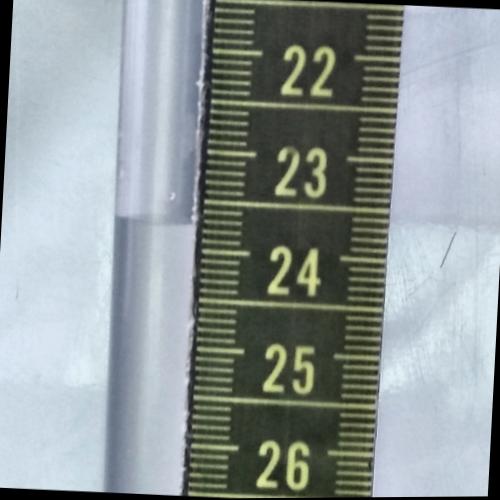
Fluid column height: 23.8 cm